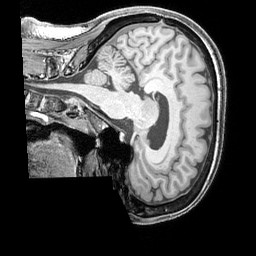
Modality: T1w
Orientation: sagittal
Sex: female
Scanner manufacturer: siemens
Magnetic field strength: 3 T
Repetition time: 2.3 s
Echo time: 0.00226 s